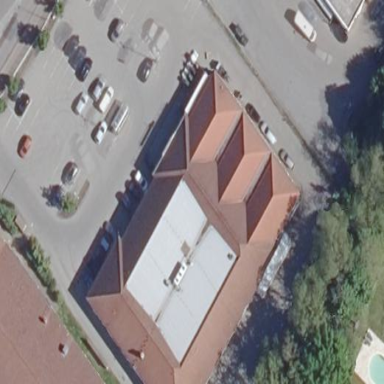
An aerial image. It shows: Parking area with concrete surface.